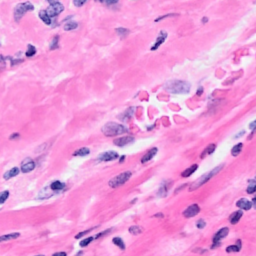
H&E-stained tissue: Breast